Platform: macOS
Application: Arc Browser
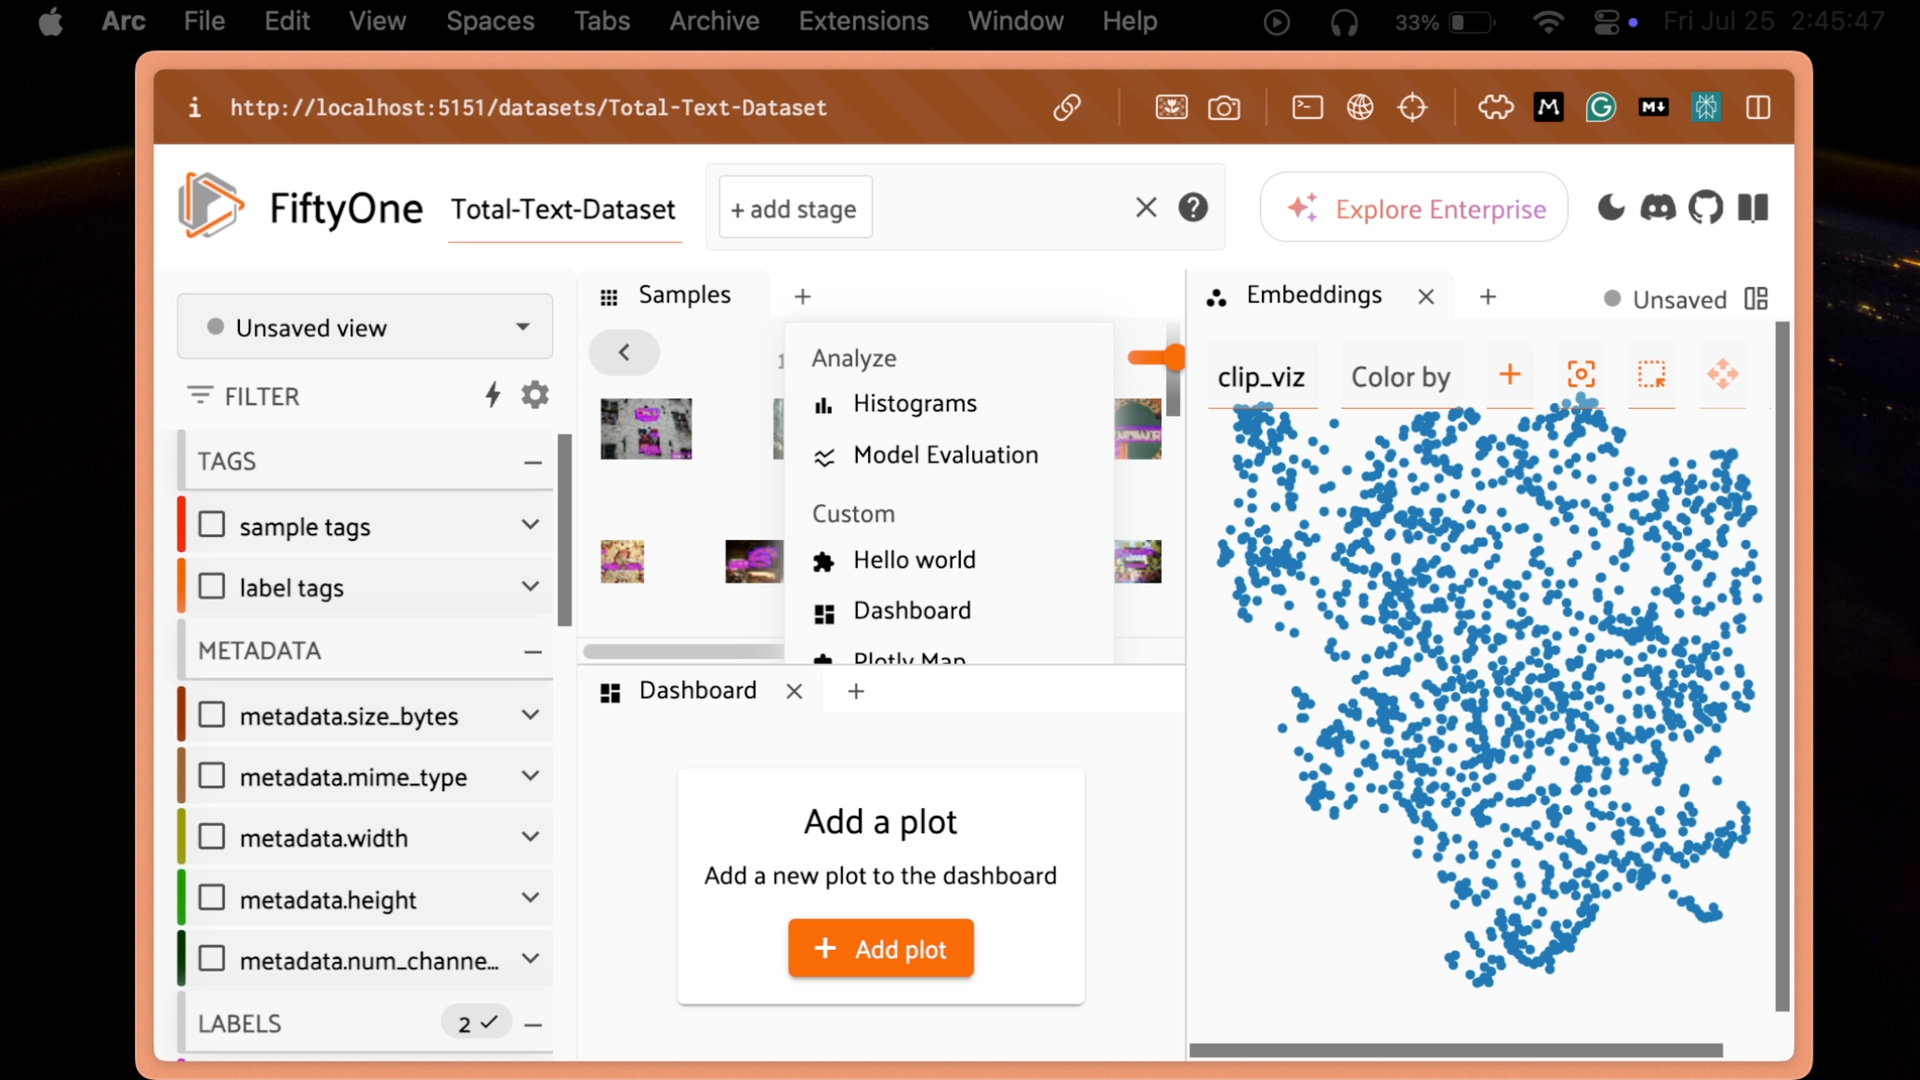
action_type: click

task_description: Hide the sidebar
action_type: click
element_info: Icon

task_description: Close the Embeddings panel
action_type: click
element_info: Icon

task_description: Open a new panel
action_type: click
element_info: Icon

task_description: Close the Dashboard panel
action_type: click
element_info: Icon

task_description: Add a new panel next to the Dashboard panel
action_type: click
element_info: Icon

task_description: Select a different brain key for embeddings visualization
action_type: select
element_info: Menu Item

task_description: Color embeddings by a field value
action_type: select
element_info: Menu Item

task_description: Clear any view stages
action_type: click
element_info: Icon

task_description: Display the metadata.size_bytes on the samples in the samples panel
action_type: click
element_info: Checkbox

task_description: Display the mime type of samples in the samples panel
action_type: click
element_info: Checkbox

task_description: Clear the shown labels from the samples in the samples panel
action_type: click
element_info: Icon
task_description: Add a Histograms panel
action_type: select
element_info: Menu Item

task_description: Add a model evaluation panel
action_type: select
element_info: Menu Item

task_description: Add a Dashboard panel
action_type: select
element_info: Menu Item

task_description: Add a new plot to the Dashboard panel
action_type: click
element_info: Button

task_description: Find the samples panel in the current workspace
action_type: hover
element_info: Menu Item

task_description: Load a saved view on this dataset
action_type: select
element_info: Menu Item

task_description: Where can I find the saved workspaces for this dataset?
action_type: click
element_info: Button

task_description: Locate the Dashboard panel in the current workspace
action_type: hover
element_info: Menu Item

task_description: Find the embeddings panel in this workspace
action_type: hover
element_info: Menu Item

task_description: Find the view bar
action_type: hover
element_info: Menu Item

task_description: Locate the sidebar in the current workspace
action_type: hover
element_info: Menu Item